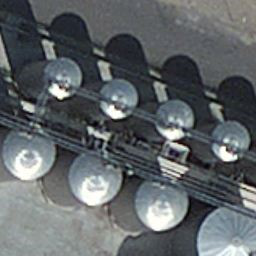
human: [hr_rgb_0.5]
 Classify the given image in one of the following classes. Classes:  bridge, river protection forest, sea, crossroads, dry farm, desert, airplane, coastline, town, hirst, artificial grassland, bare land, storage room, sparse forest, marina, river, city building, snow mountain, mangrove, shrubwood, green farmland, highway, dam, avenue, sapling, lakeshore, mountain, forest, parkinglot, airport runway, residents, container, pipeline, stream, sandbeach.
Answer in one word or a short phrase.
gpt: storage room